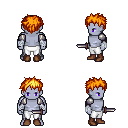
a pixel art fantasy rpg character, male body template, dark elf, purple skin, steel arm armor, white pants, light blonde bedhead hairstyle, white cloth bandages, brown shoes, dagger, four views (front, back, left, right), 2x2 character sprite sheet, small pixel art, hard edges, no anti-aliasing